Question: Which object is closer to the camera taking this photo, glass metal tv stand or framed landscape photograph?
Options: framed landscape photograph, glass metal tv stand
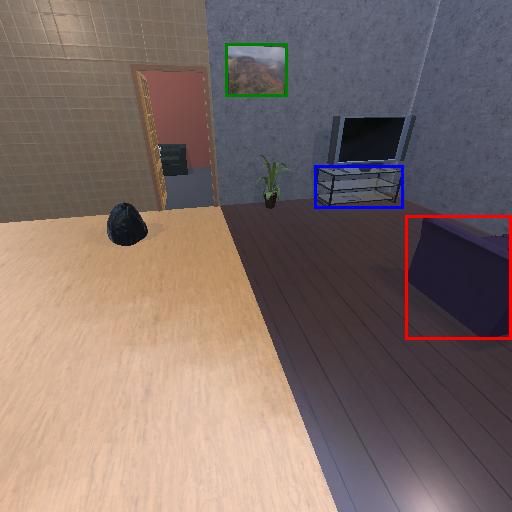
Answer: framed landscape photograph